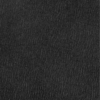
Label: dusty